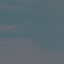
Label: SeaLake